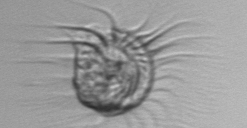
Label: Leegaardiella_ovalis